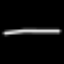
Label: line